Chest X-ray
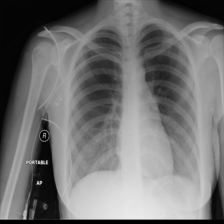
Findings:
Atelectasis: negative
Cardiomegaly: negative
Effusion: negative
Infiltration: negative
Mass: negative
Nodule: negative
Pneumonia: negative
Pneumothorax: negative
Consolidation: negative
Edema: negative
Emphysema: negative
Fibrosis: negative
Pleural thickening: negative
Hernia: negative